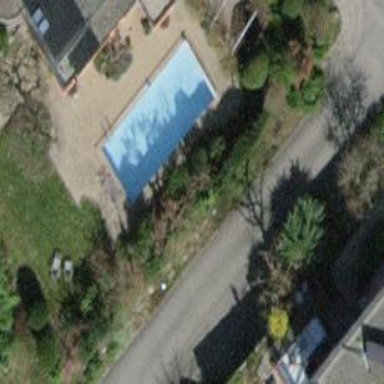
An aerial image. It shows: Swimming pool located in leisure land.